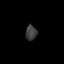
Tissue: lung
Cell type: Epithelial cells
Senescence score: 0.193
Nuclear area (px): 169
Mean DAPI intensity: 59.118